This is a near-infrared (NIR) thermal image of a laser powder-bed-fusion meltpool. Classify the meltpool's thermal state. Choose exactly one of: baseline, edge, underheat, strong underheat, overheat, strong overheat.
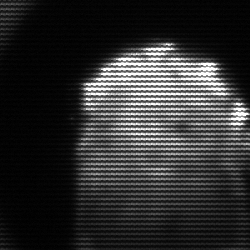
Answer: baseline